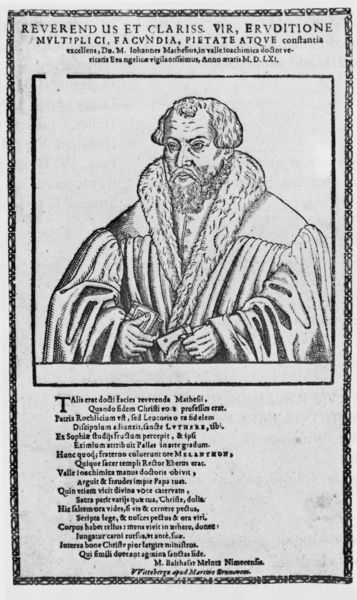
Titel: Bildnis des Johann Mathesius
Künstler: Lucius
Institution: (Seriendruck)
Schlagwörter: hand, kopf, mann, umhang, weiß, frisur, grau, mund, nase, schwarz, zeichnung, blick, bart, richter, schnurrbart, augen, barock, bibel, falten, gesicht, hermelin, kragen, pelz, rahmen, vollbart, bildnis, herr, hände, portrait, porträt, haare, mantel, blatt, lippen, ohren, renaissance, umrandung, holzschnitt, schrift, grafik, graphik, rand, karten, inschrift, robe, überwurf, faltenwurf, buch, gerät, umrahmung, druck, schwarz weiss, schraffur, radierung, stich, seite, widmung, illustration, text, titelblatt, worte, buchdruck, buchseite, fries, untertitel, karte, serie, talar, pelzkragen, pelzmantel, halbprofil, brief, mittelalter, gedicht, gelehrter, oberlippenbart, kupferstich, beil, verse, ausgabe, flugblatt, latein, ranaissance, lateinisch, majuskel, schaube, reformator, mentel, fruck, pels, hermelien, bvildnis